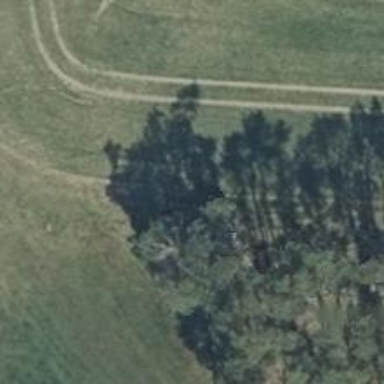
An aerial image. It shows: Hunting stand.